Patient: sex F, age 69
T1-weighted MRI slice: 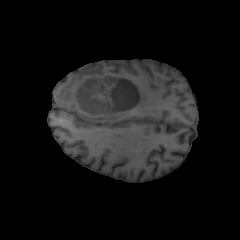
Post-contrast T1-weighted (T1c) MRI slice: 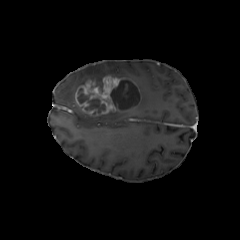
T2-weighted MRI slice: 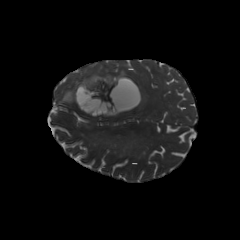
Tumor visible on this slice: yes
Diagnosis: Glioblastoma, IDH-wildtype
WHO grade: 4